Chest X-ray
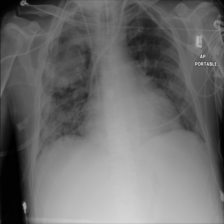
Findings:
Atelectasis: negative
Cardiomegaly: negative
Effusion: negative
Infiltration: negative
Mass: negative
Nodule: negative
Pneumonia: negative
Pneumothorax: negative
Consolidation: negative
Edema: negative
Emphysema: negative
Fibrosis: negative
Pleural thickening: negative
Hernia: negative